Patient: sex M, age 45
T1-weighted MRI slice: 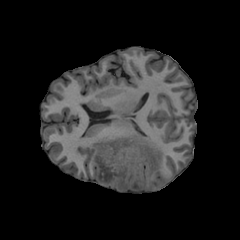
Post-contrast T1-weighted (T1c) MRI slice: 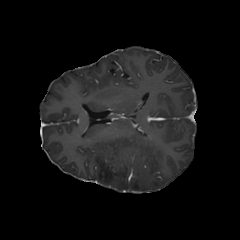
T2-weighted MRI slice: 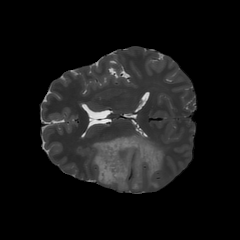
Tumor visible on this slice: yes
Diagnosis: Astrocytoma, IDH-wildtype
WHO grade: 2